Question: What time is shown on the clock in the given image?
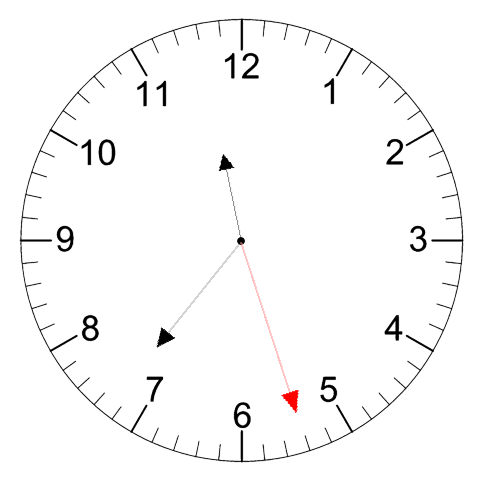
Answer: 11:36:27